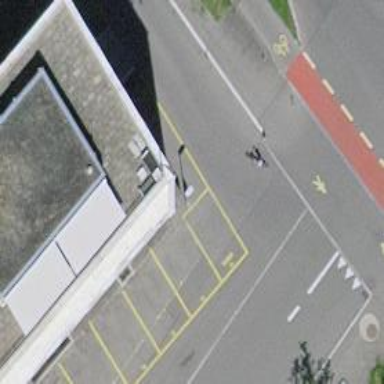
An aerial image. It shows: Charging station.